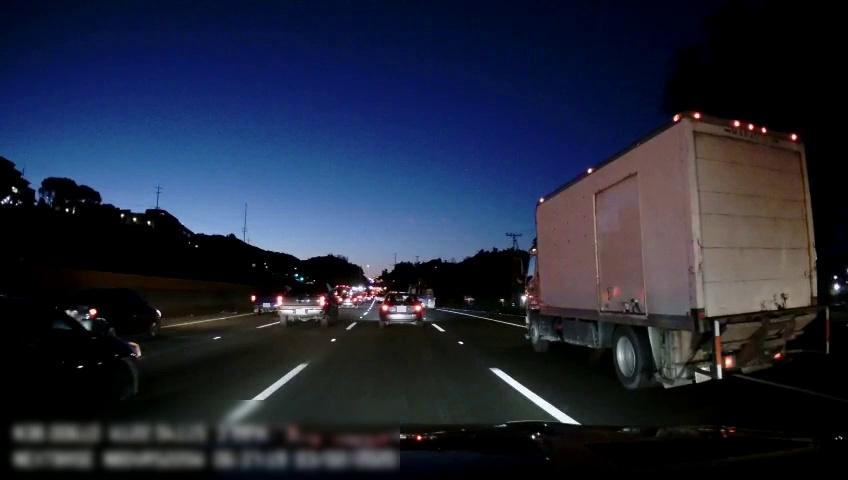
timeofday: Night
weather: Other
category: Drivable Space
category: Vehicles | Other LV
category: Vehicles | SUV
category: Vehicles | SUV
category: Vehicles | Truck
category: Vehicles | Car
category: Vehicles | Car
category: Vehicles | Car
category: Vehicles | Truck
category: Lanes | Alternate Lane
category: Lanes | Current Lane
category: Lanes | Current Lane
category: Lanes | Alternate Lane
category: Lanes | Alternate Lane
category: Lanes | Alternate Lane